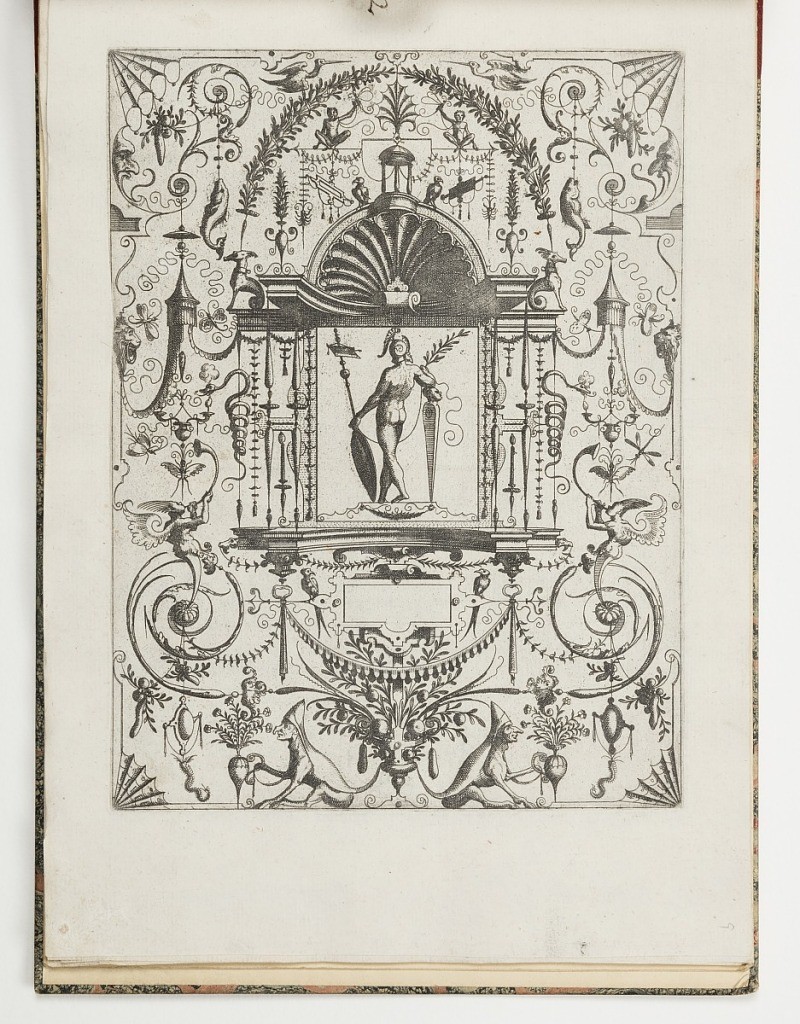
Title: Plate 22, from Grotteßco in diverßche manieren (Various Grotesques)
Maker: Hans Vredeman de Vries, Dutch, 1527 - ca. 1606
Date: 1564
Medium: Etching on laid paper
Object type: Print
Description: Grotesque panel. In center, a classical warrior facing the rear holding his shield, a standard, and a branch.